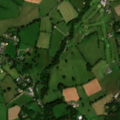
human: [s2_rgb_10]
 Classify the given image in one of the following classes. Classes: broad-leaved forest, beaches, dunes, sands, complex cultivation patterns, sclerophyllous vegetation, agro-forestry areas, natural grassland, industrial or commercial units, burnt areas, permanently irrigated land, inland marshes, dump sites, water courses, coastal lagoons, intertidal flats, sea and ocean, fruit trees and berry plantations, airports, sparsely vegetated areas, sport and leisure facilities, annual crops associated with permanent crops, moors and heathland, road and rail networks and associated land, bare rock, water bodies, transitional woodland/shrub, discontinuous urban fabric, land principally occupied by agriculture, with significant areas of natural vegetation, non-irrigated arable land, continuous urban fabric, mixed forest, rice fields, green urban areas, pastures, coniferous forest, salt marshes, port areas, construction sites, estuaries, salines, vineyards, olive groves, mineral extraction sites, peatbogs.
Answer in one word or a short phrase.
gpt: sport and leisure facilities, pastures, land principally occupied by agriculture, with significant areas of natural vegetation, coniferous forest